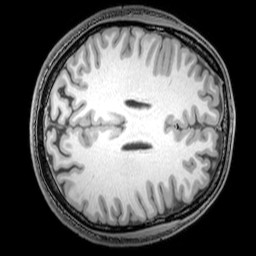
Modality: T1w
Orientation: axial
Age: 25
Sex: male
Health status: healthy
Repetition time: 0.081 s
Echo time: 0.037 s